Question: I create an overflow menu using onCreateOptionsMenu, but the menu is positioned almost completely off the screen. I have tried setting 'android:anyDensity="true"' explicitly (as suggested in <URL>.
Screenshot (the right-hand side of the image is the physical screen border; the image was cut off on the left by me):

The XML is
What am I doing wrong?
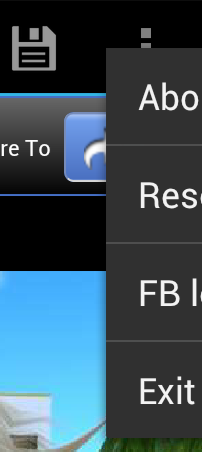
Answer: It turned out that I still had a
in my code, to avoid a bug in earlier Android versions (see
<URL>.
Removing this (it is no longer necessary in ice-cream-sandwich; have not yet tried other versions) made the overflow menu appear correctly.